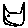
Label: cat